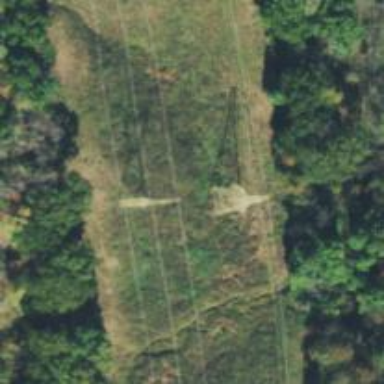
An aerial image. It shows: Lattice structure tower used for power distribution.